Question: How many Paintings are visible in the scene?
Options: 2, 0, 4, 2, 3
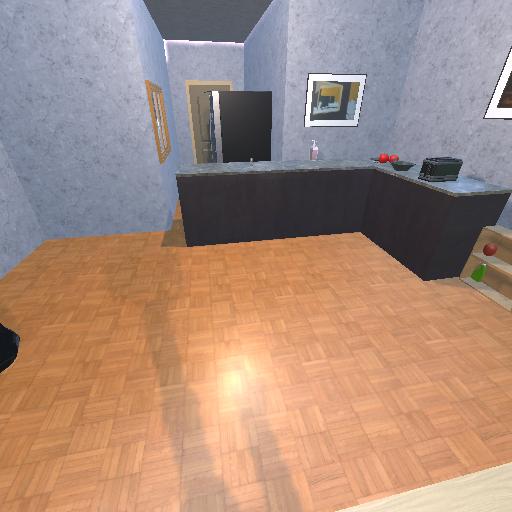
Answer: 2